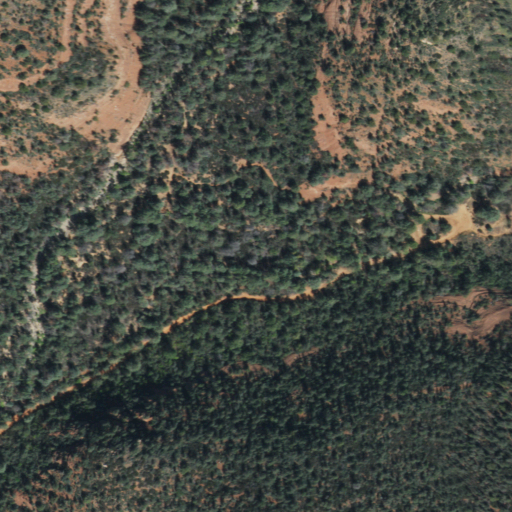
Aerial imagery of valley in Arizona named Sterling Canyon containing evergreen forest and shrub